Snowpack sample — Loveland Pass, Silver Plume, Colorado, USA (2/11/26, 12:00 PM MST)
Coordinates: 39.663, -105.886
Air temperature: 35 °F
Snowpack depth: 82 cm
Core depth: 40 cm
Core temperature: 23 °F
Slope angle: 13°, slope face: 12°
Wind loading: high
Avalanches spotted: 1
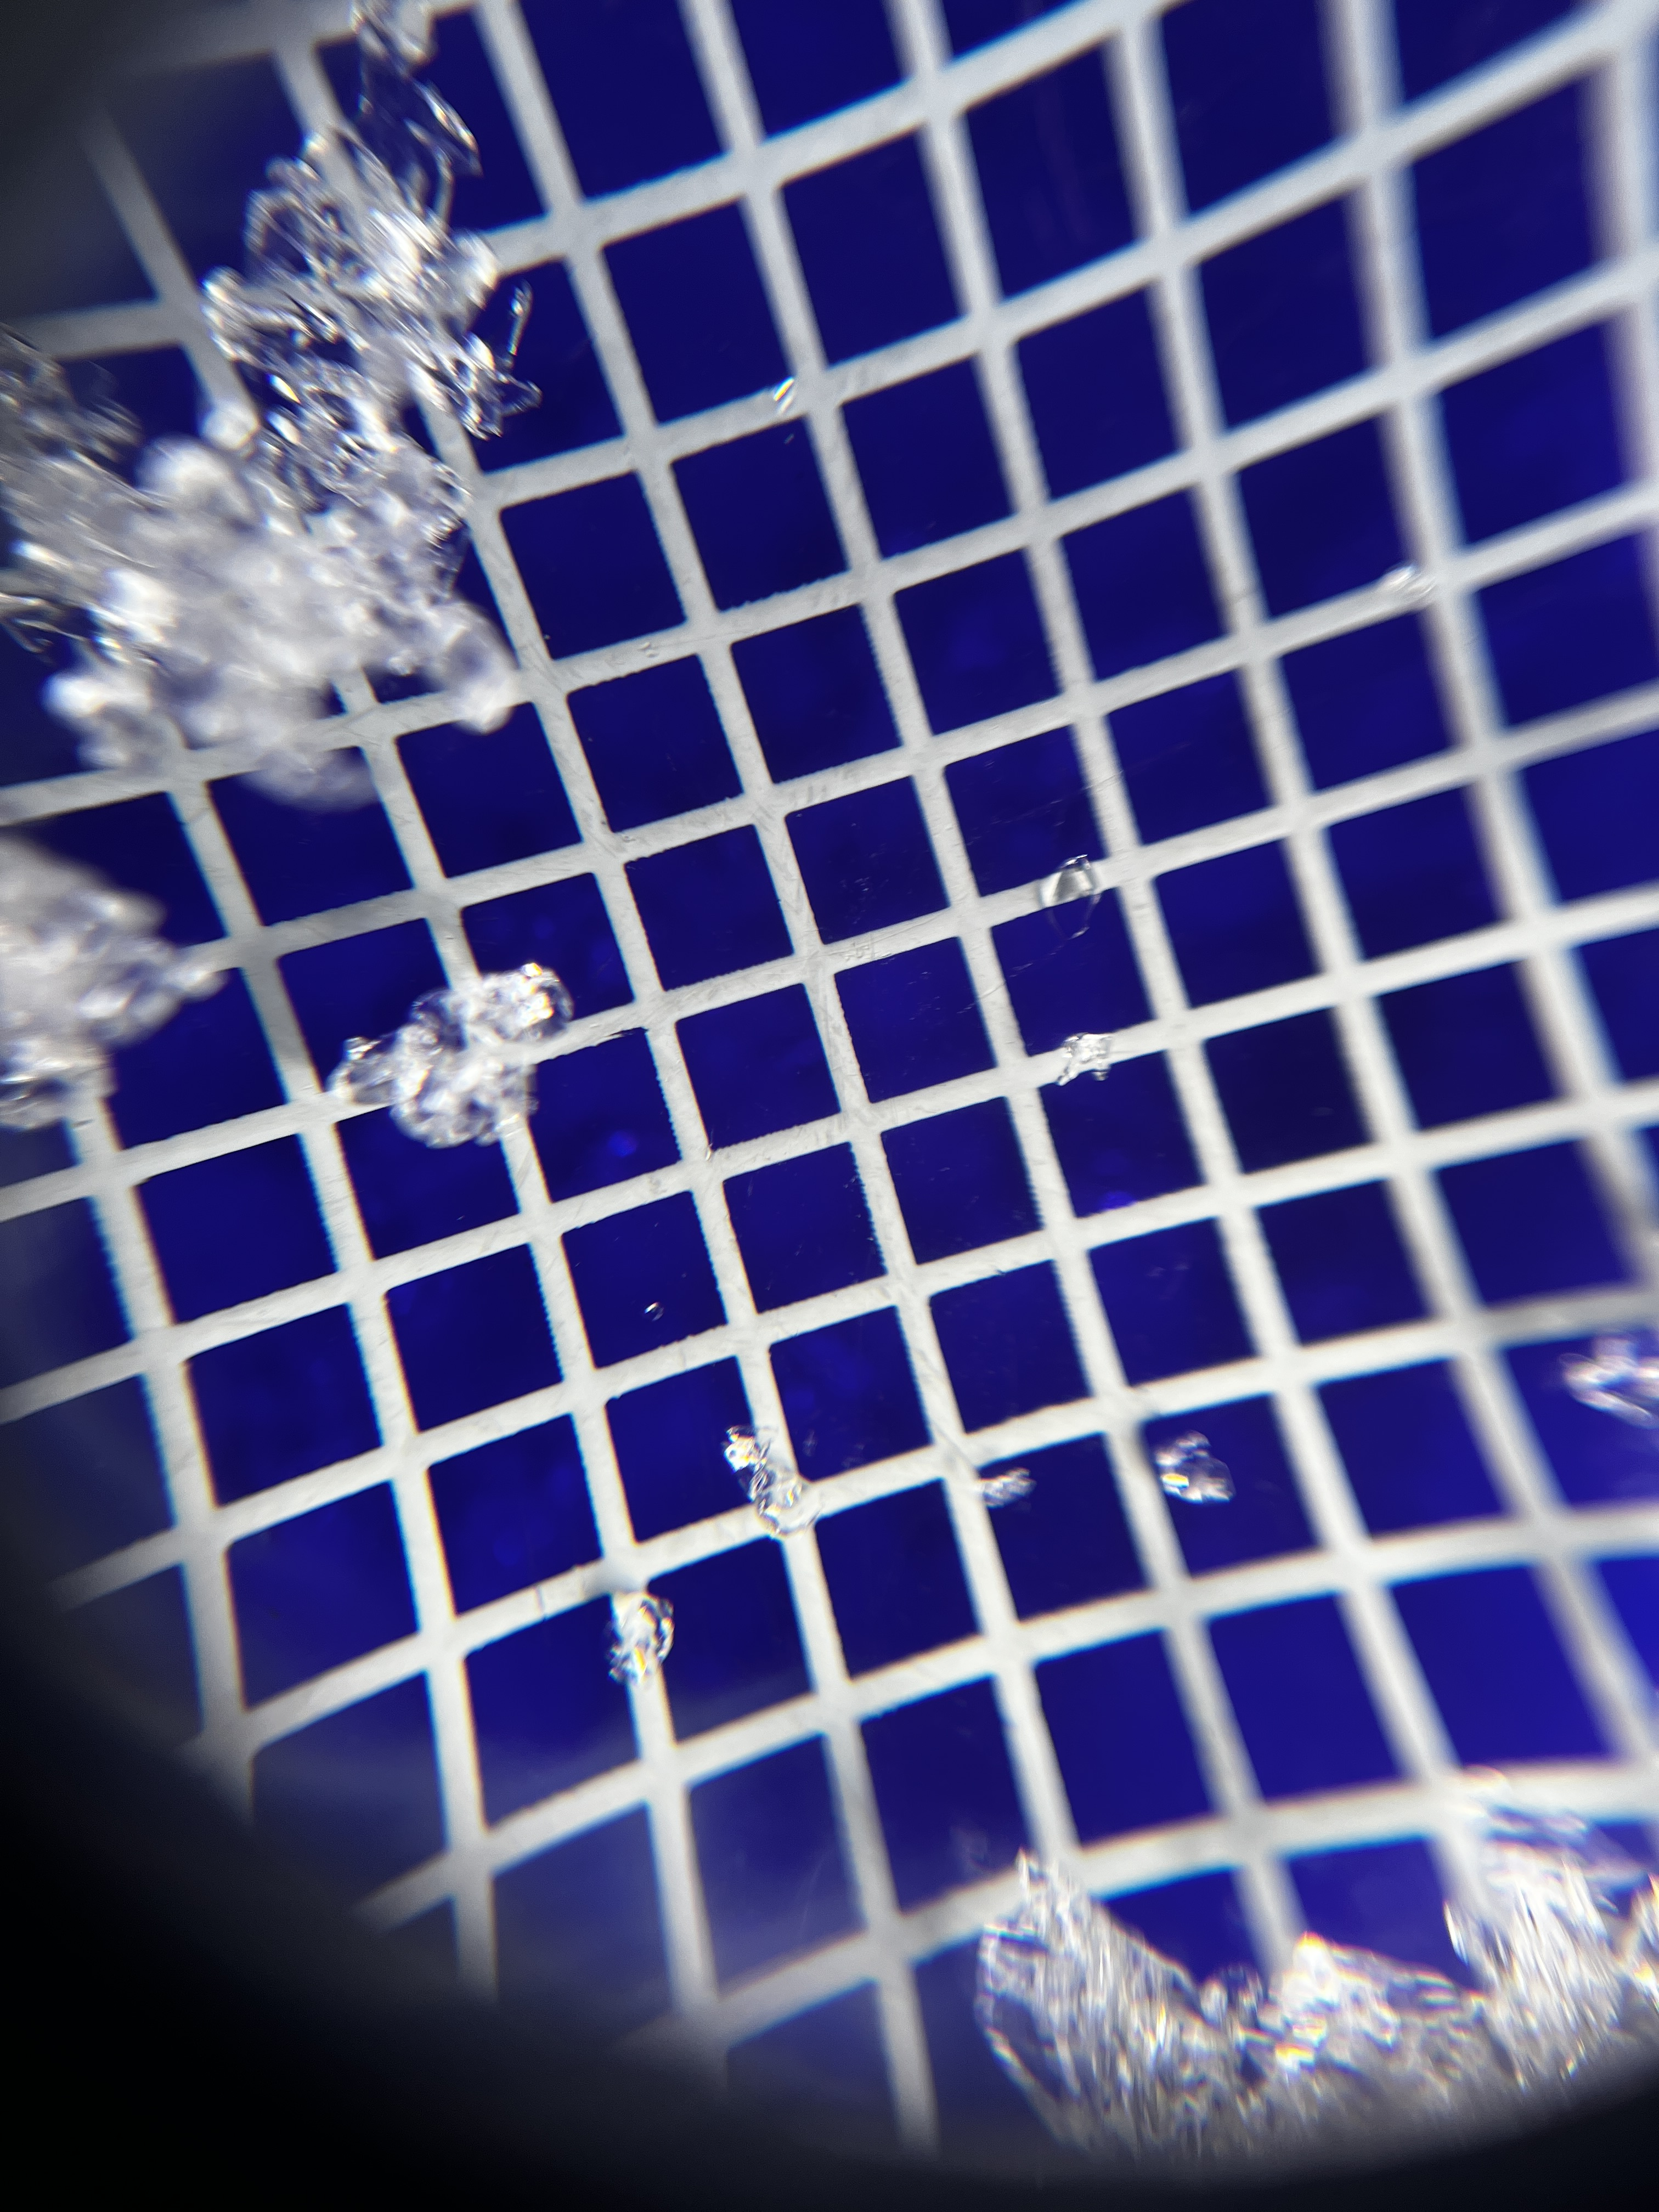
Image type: magnified_profile
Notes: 1 small avalanche spotted on the north side of the bowl, lots of wind loading